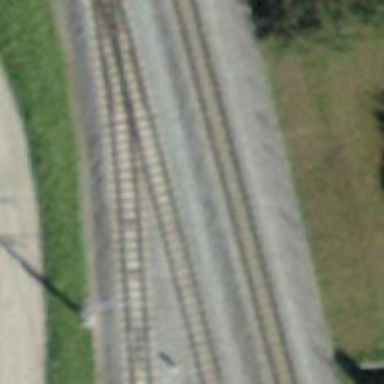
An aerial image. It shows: Railway service station.